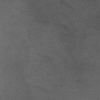
Label: dusty